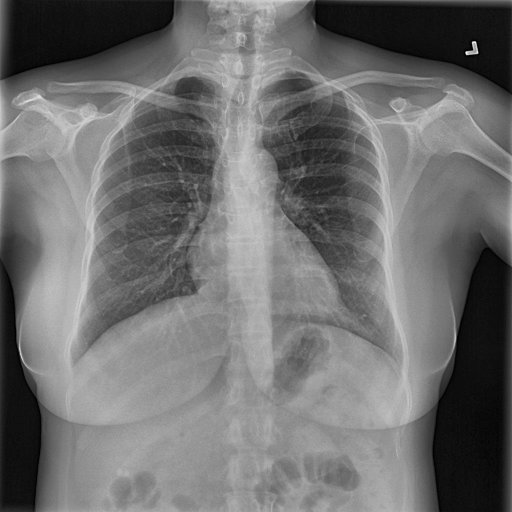
Finding: NORMAL